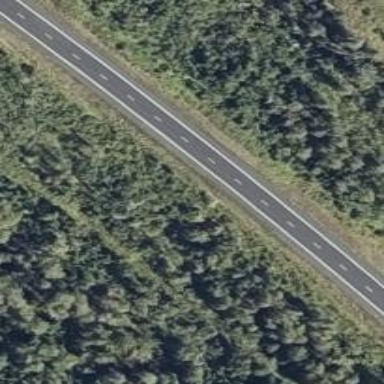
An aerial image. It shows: Asphalt road designated as trunk highway.